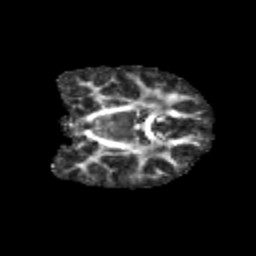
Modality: FA
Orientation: coronal
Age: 11
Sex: male
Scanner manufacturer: siemens
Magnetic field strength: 3 T
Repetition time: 3.8 s
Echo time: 0.07 s